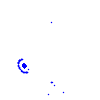
Particle: electron